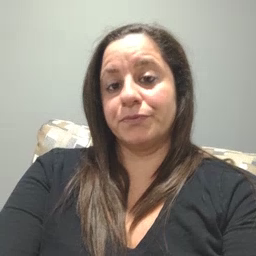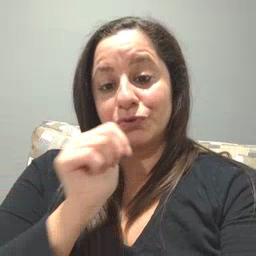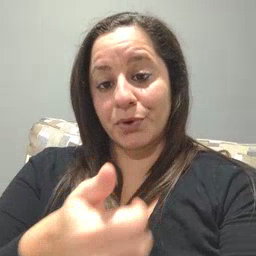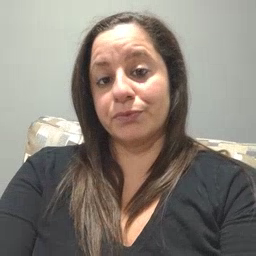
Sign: tomorrow